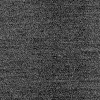
Atmospheric dust classification: dusty